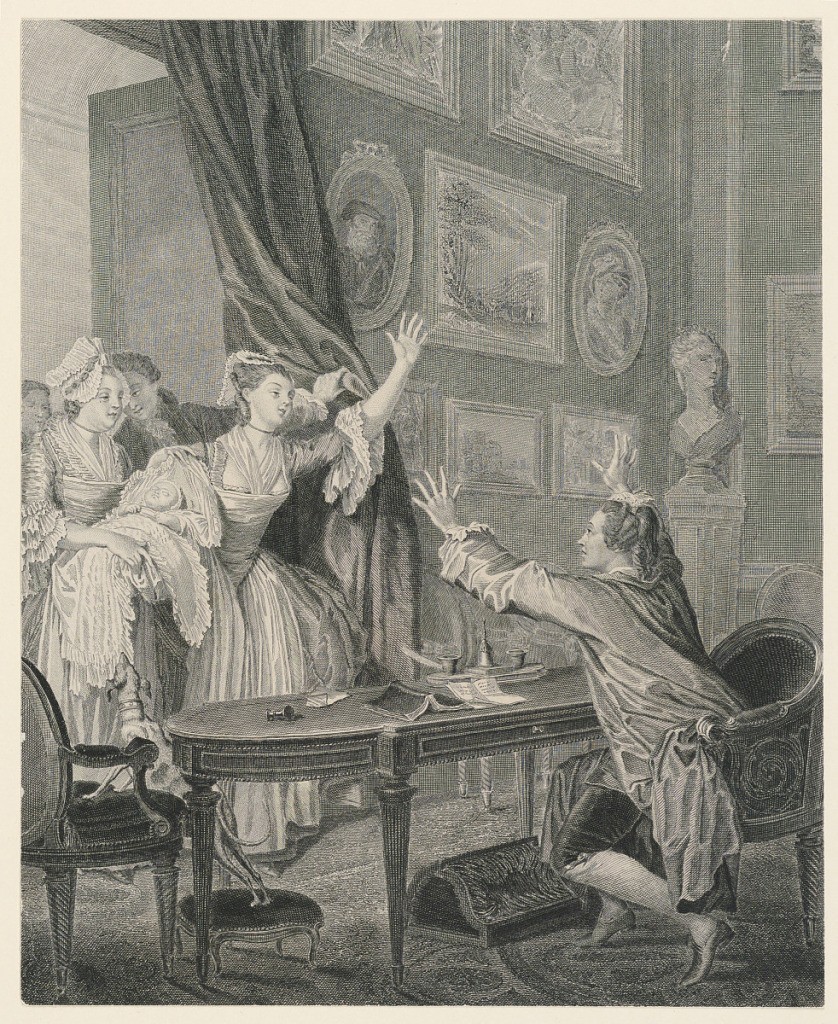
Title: C'est un fils, Monsieur!, Plate 17 from "Monument du Costume"
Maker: Pierre-Charles Baquoy, French, 1759 - 1829
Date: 1776
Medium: Engraving on paper
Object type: Print
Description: A young man, seated at his desk in his study, throws up his arms in joy as a lady, followed by a nurse-maid with a child in her arms, brings the news to the new father.